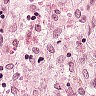
Metastatic tissue present: no